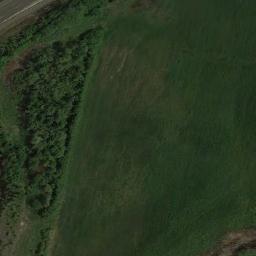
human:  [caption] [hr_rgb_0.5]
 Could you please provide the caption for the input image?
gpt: There are many trees on the meadow .

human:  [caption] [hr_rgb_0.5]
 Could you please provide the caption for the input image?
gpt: This meadow has dense grasses and a grove of trees .

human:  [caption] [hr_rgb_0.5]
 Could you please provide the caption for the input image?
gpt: There is a road and some trees next to the meadow .

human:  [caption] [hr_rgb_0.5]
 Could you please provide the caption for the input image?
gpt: The entire image is dominated by grass .

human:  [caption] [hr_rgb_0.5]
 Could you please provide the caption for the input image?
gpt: There are some green trees beside the green meadow .